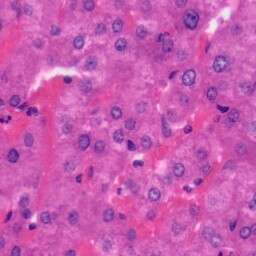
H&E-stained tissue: Liver